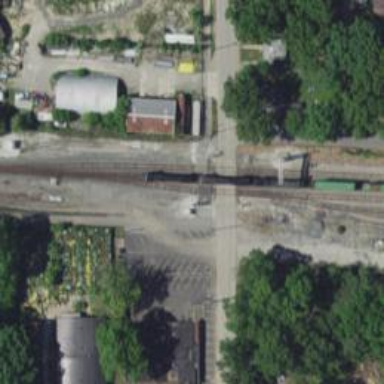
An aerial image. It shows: Crossing for the railway.